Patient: sex F, age 35
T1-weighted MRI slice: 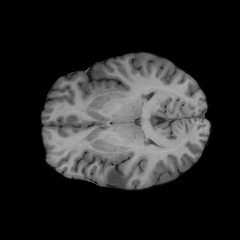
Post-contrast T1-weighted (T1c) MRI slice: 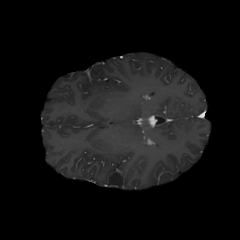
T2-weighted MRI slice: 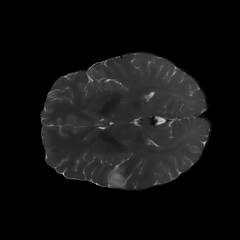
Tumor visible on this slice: yes
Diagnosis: Oligodendroglioma, IDH-mutant, 1p/19q-codeleted
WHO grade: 2